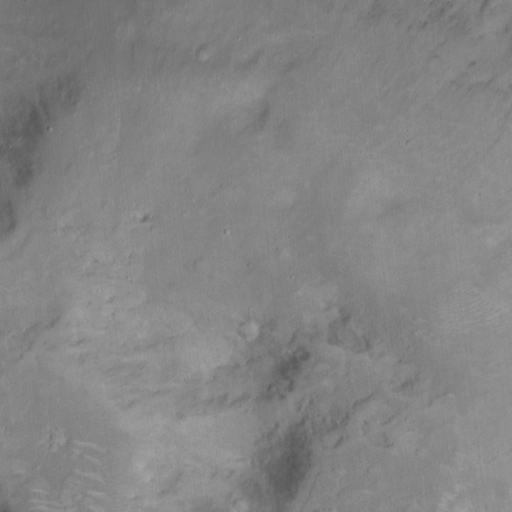
Classes present: Background, Cone